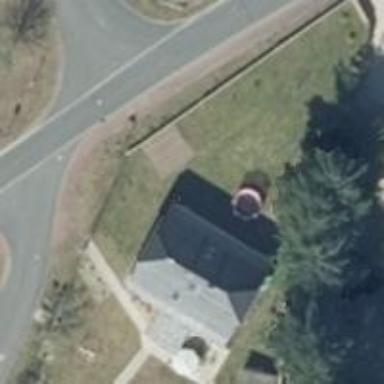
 where the roof orientation is along its length."